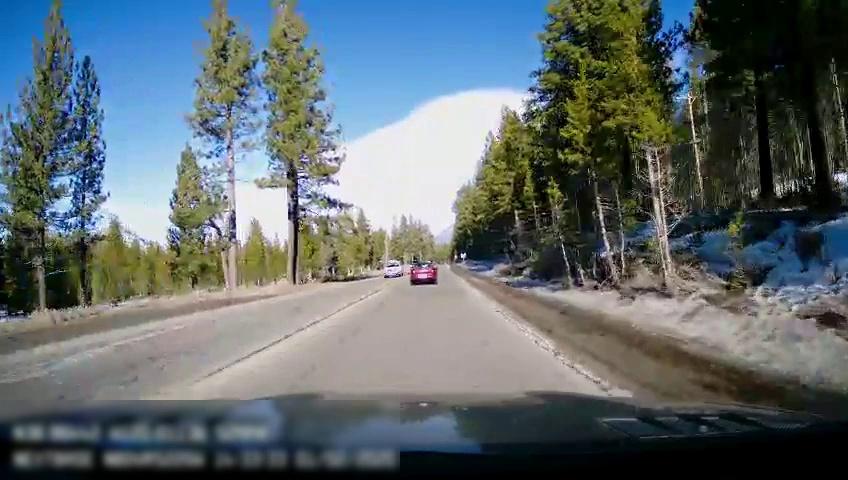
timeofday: Day
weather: Sunny
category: Drivable Space
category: Vehicles | Car
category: Vehicles | SUV
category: Lanes | Current Lane
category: Lanes | Opposite Lane